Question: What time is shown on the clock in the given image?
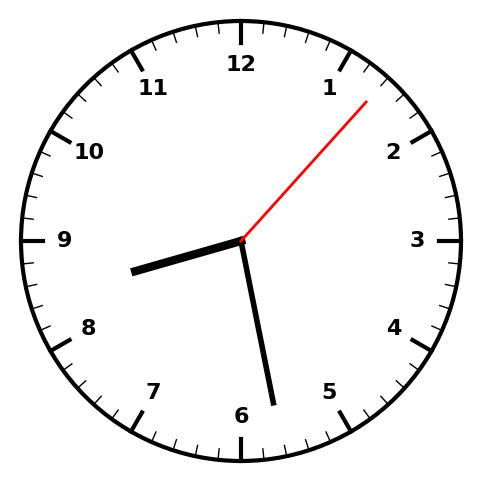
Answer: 08:28:07